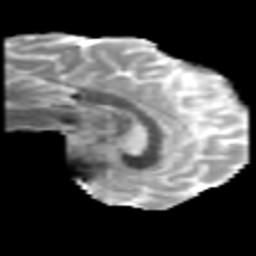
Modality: MD
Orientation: sagittal
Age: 24
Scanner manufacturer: philips
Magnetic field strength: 3 T
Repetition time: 8.6 s
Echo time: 0.127 s